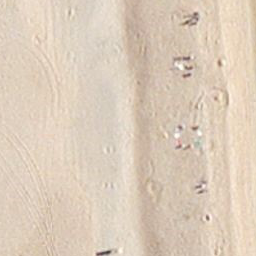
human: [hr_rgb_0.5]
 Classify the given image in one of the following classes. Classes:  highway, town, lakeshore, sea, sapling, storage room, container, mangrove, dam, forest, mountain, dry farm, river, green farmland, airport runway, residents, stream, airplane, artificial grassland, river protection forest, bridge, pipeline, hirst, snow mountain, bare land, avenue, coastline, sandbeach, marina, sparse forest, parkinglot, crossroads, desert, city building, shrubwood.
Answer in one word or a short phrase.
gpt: sandbeach